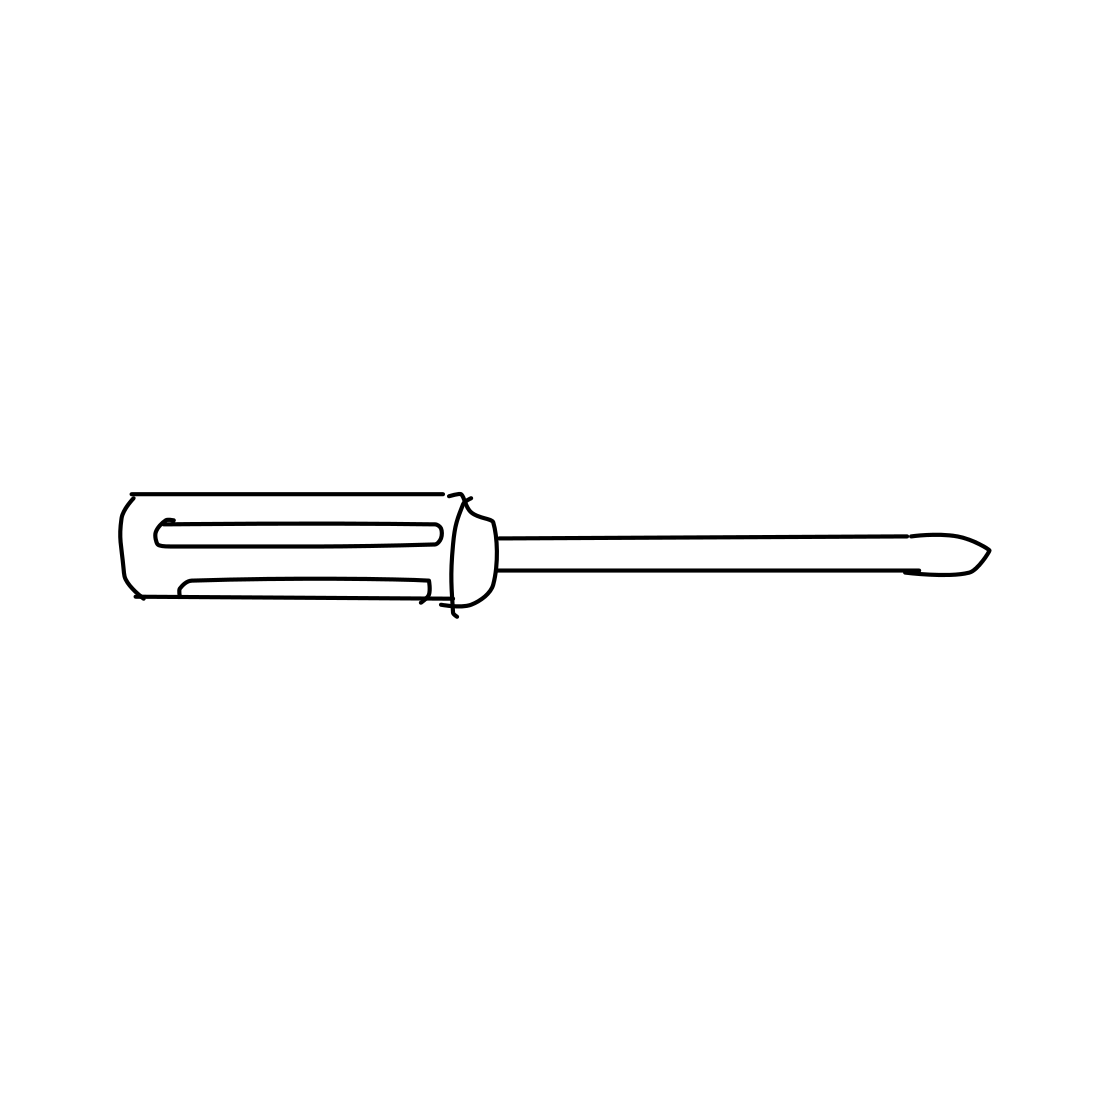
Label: screwdriver